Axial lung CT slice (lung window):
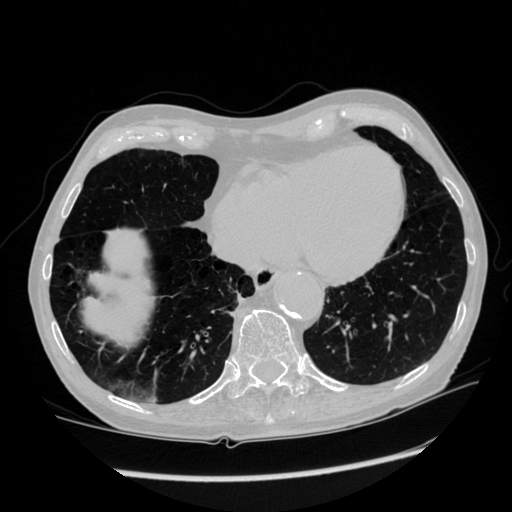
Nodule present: no